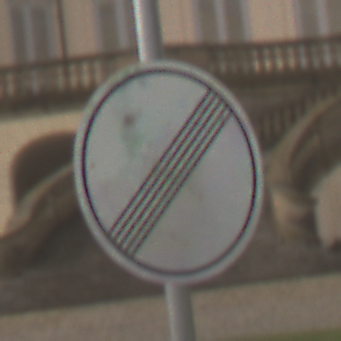
Verkehrszeichen: EndeSaemtlicherBegrenzungen
Umgebung: Outdoor, Suburban
Tageszeit: MorningAfternoon
Wetter: Overcast
Licht: Natural
Jahreszeit: NotSpecified
Kontrast: LowContrast